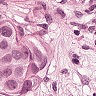
Metastatic tissue present: yes